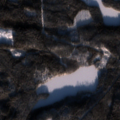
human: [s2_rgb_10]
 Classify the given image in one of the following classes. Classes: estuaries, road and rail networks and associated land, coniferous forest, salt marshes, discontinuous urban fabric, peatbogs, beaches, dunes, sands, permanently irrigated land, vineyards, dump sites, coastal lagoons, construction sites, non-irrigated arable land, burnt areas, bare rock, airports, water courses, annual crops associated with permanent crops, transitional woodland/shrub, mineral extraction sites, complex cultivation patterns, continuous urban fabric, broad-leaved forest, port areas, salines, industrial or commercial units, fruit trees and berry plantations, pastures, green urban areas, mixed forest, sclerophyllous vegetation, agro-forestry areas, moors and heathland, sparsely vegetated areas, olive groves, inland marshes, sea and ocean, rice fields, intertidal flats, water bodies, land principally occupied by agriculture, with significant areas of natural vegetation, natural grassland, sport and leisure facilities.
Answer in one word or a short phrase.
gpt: coniferous forest, mixed forest, water bodies